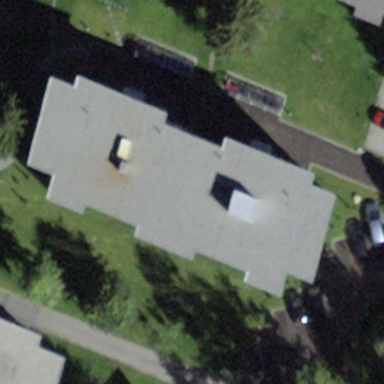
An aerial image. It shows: Building with flat roof.